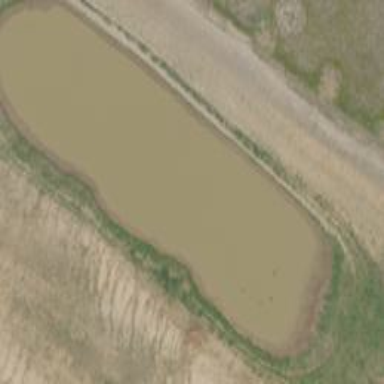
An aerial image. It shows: Water storage reservoir used for land purposes.